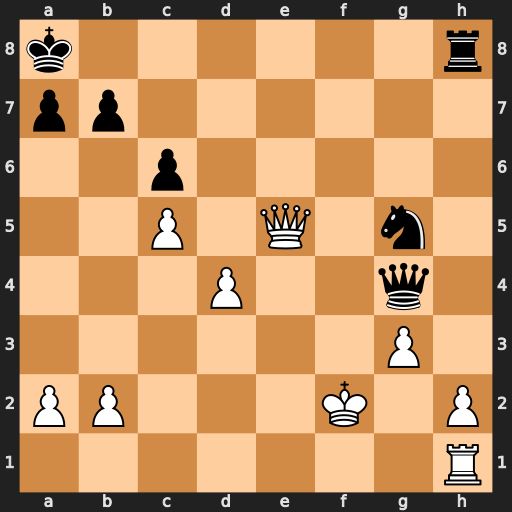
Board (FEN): k6r/pp6/2p5/2P1Q1n1/3P2q1/6P1/PP3K1P/7R
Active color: w
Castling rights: -
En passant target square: -
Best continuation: Qxh8+ Qc8 Qxc8#